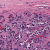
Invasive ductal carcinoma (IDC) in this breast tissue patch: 0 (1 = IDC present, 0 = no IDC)